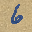
Label: 6